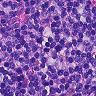
Metastatic tissue present: no